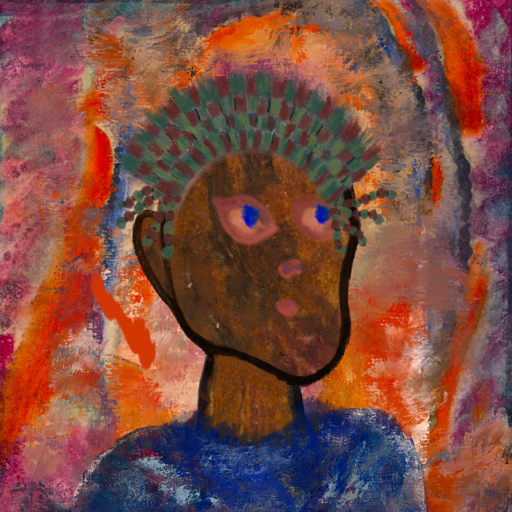
Background: Experience, Head And Neck Side: Mosgoul, Face Side: Mother_And_Son_Mother, Bust: Irani, Hair Side: Blank, Head Accessory: After_Raid_Crown, Second Necklace: Blank, Necklace: In_The_Sun, Baby: Blank